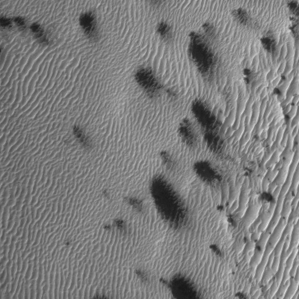
Label: frost